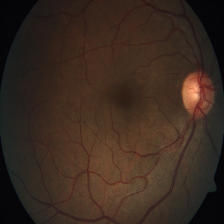
Diabetic retinopathy grade: Severe